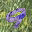
Label: 9